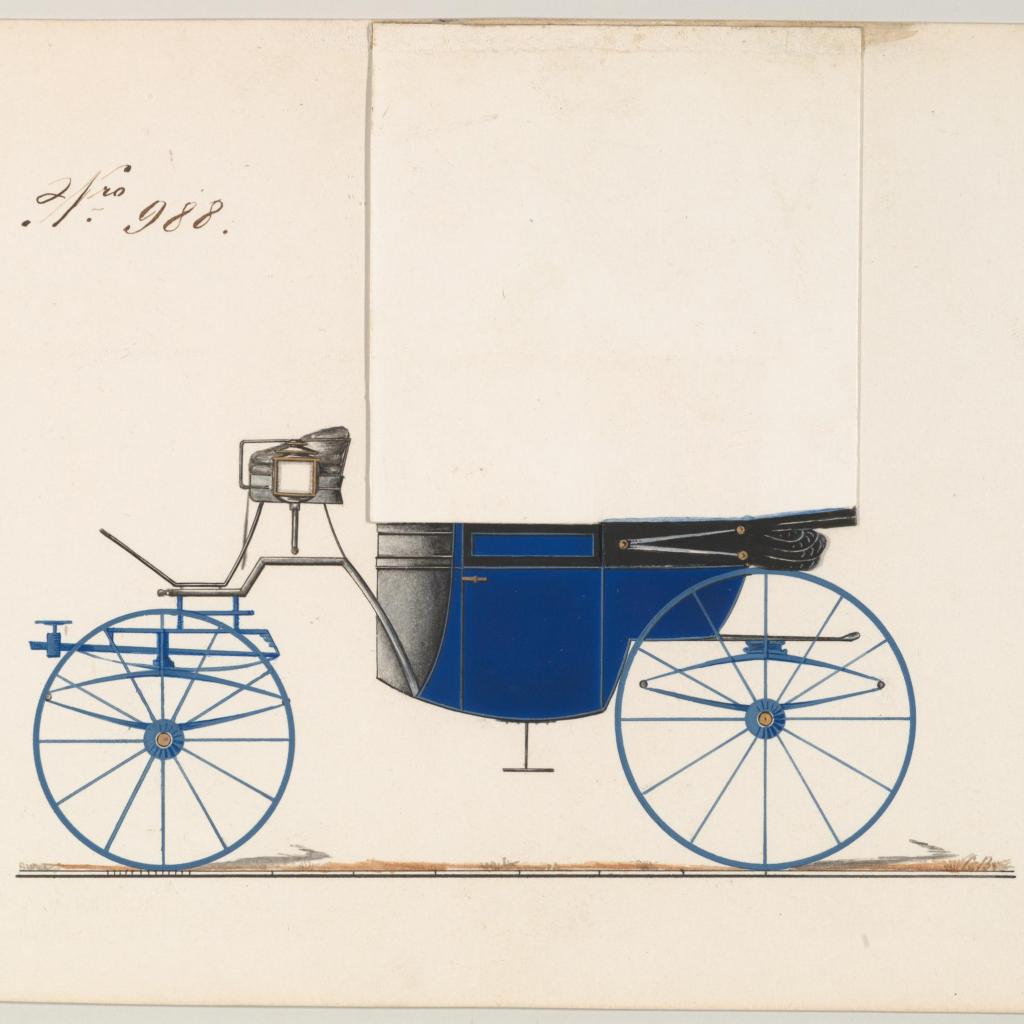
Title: Design for Landaulet, no. 988
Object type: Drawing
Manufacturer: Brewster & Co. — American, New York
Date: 1850–70
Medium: Pen and black ink, watercolor and gouache, with gum arabic and metallic ink
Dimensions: sheet: 5 15/16 x 9 1/8 in. (15.1 x 23.2 cm)
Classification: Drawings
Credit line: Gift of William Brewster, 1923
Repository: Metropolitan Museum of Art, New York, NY